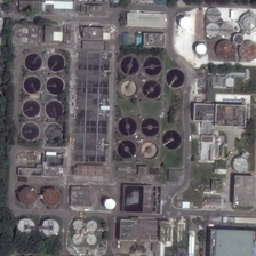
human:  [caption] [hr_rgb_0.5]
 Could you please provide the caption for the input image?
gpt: Many reservoirs are close to several buildings and green trees.

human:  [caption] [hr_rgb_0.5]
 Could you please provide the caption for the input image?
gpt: Many storage tanks are located near several buildings and some green trees.

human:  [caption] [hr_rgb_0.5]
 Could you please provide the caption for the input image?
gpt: There are a lot of storage spaces of different sizes on the roads on land.

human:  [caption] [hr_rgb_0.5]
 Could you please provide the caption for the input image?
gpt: a lot of houses and trees are beside a lot of oil tanks .

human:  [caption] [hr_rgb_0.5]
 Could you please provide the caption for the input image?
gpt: A large number of warehouses of different sizes are on the road on the ground.